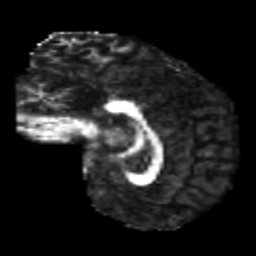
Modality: FA
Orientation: sagittal
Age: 20
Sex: female
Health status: healthy
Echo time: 0.074 s